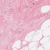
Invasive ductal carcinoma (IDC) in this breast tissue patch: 0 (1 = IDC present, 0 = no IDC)